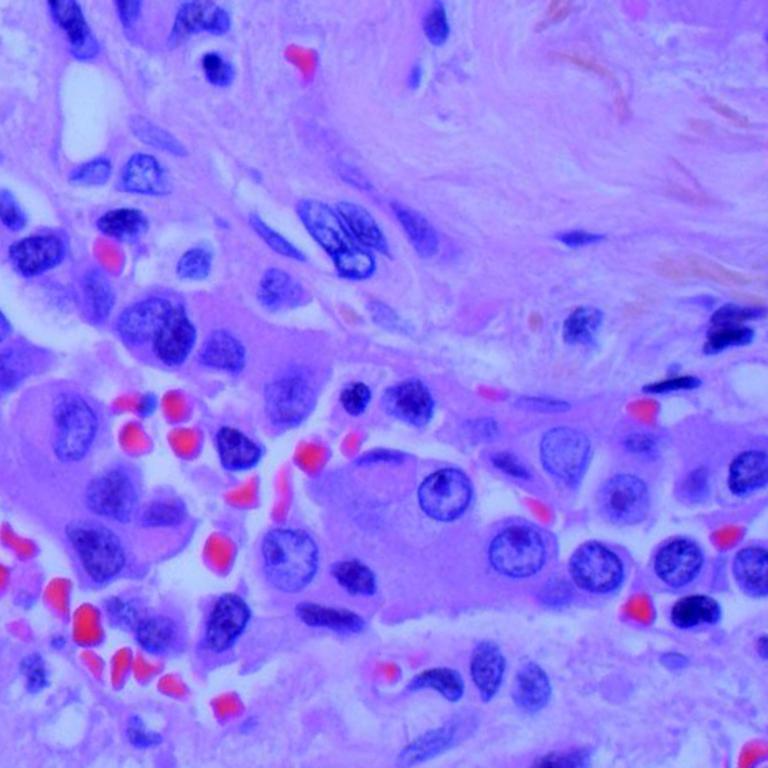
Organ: lung
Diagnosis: adenocarcinomas